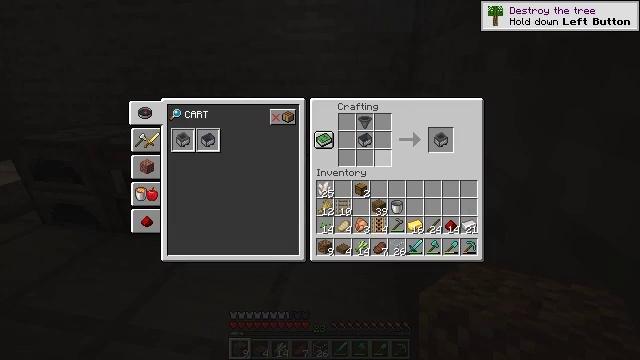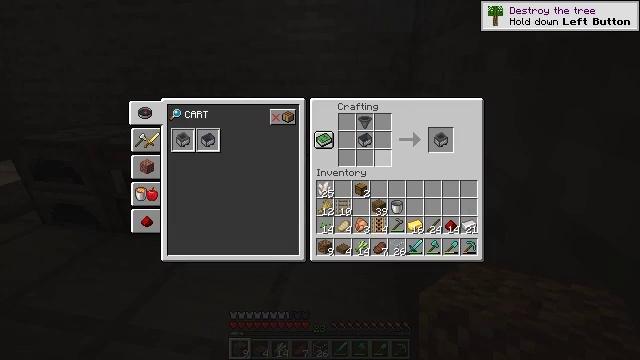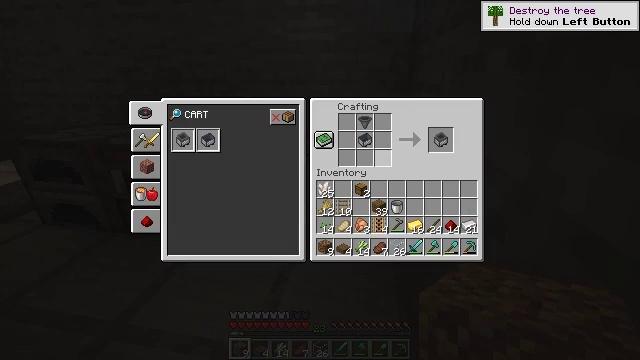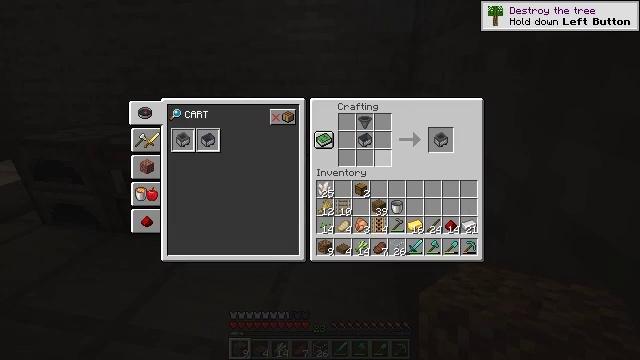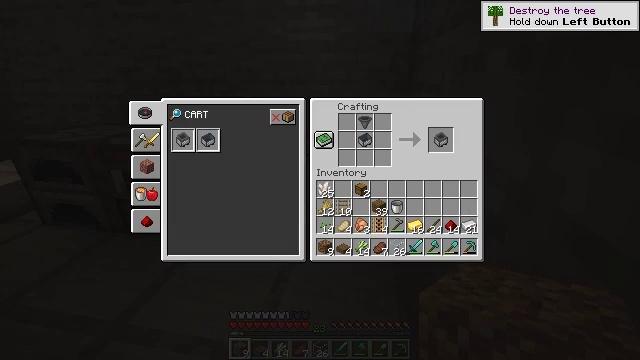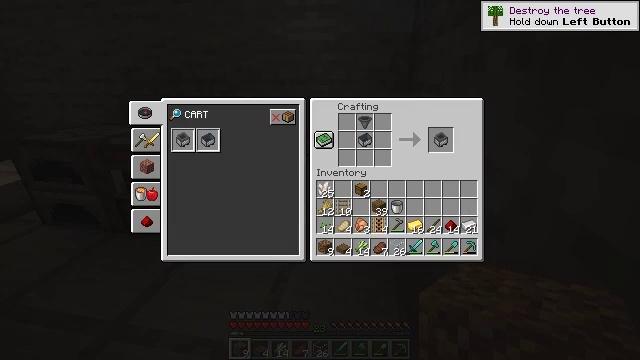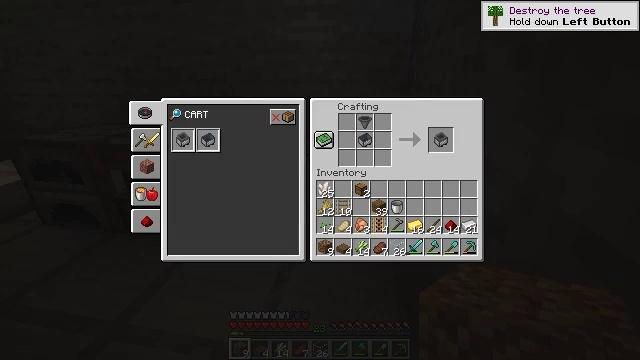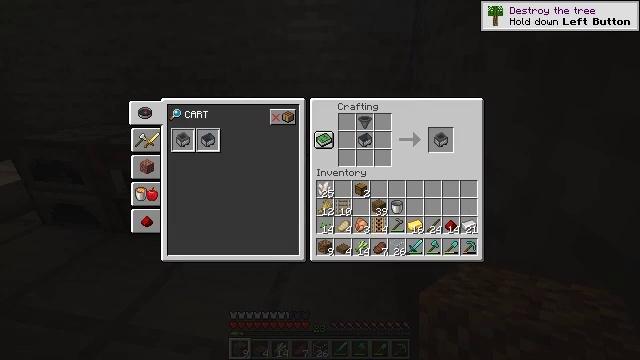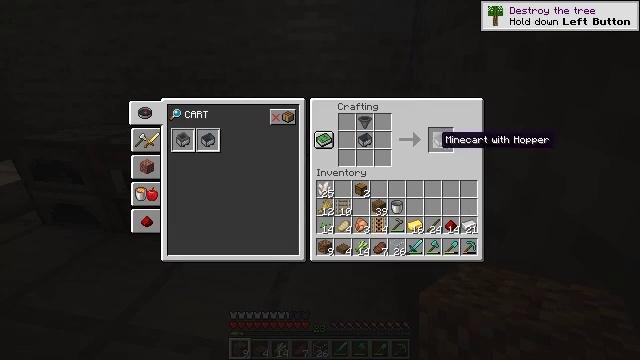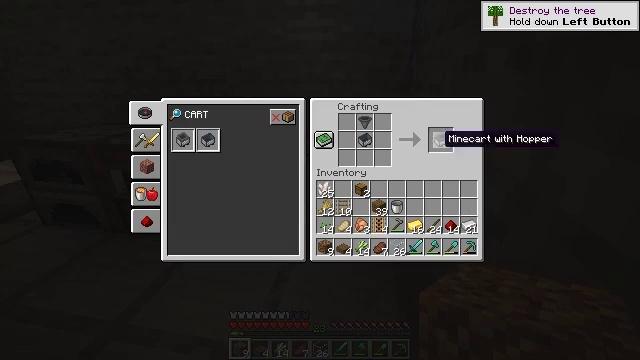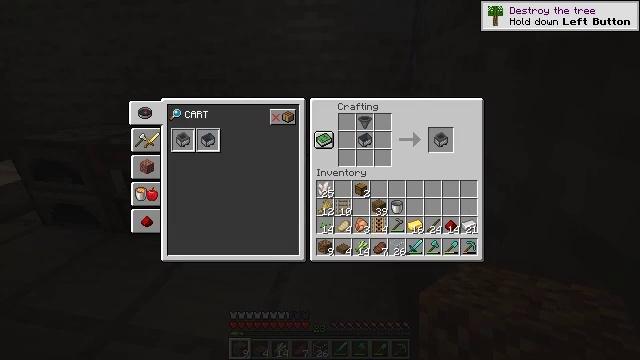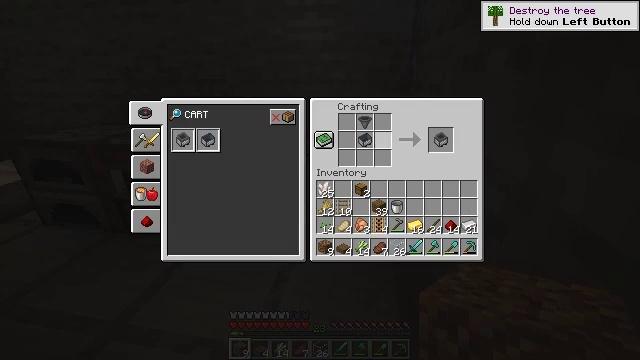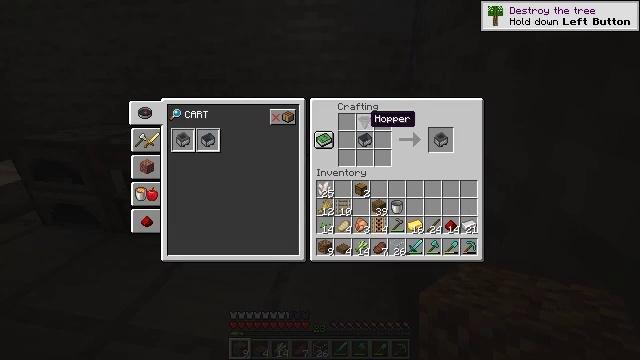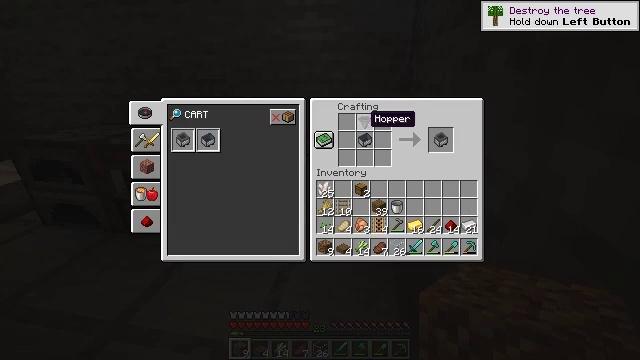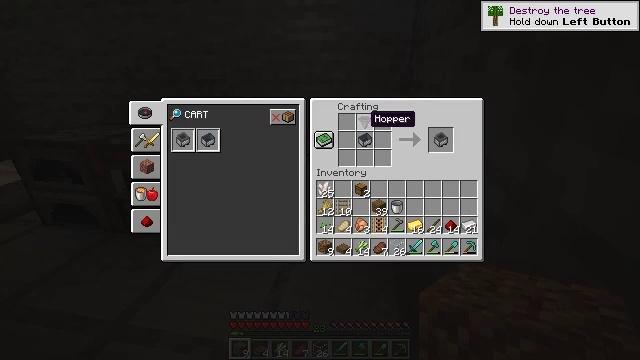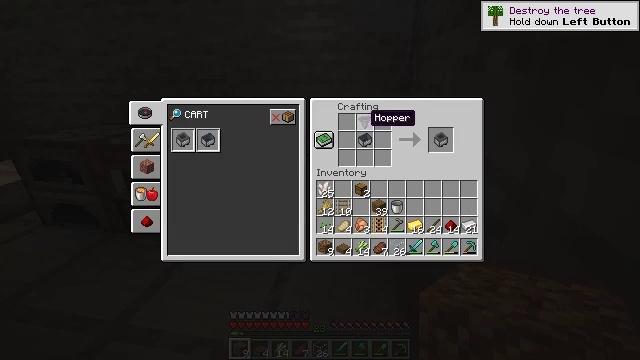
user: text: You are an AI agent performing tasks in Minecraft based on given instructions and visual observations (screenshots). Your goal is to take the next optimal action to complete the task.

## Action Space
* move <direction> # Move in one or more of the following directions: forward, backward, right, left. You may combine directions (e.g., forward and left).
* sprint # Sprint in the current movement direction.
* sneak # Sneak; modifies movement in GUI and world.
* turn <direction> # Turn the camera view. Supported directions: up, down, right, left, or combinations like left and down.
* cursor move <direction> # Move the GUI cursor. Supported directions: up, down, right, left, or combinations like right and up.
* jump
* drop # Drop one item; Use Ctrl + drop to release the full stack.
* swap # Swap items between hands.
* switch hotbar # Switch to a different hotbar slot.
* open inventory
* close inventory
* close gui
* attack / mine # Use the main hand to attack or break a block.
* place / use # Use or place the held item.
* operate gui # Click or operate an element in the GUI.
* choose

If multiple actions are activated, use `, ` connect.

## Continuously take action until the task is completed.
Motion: motion action
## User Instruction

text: Create the hopper minecart in the crafting table.
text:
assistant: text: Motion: no_op
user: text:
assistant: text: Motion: no_op
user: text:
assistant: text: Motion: no_op
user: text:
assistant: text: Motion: turn right
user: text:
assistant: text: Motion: turn right
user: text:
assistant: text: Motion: no_op
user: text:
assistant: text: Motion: sneak
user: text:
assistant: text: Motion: sneak
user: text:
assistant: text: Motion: sneak
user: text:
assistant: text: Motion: sneak
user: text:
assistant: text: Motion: sneak, turn left and up
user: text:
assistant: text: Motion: sneak, turn left
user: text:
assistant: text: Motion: sneak
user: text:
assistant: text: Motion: sneak
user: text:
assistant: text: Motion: sneak
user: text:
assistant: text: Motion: sneak
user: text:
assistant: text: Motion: sneak
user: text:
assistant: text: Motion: sneak
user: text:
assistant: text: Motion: sneak, attack / mine
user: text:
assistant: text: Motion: sneak, attack / mine
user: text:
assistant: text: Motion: sneak
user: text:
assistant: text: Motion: sneak
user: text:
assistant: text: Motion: sneak
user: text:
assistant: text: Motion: sneak, turn right
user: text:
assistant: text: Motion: sneak, turn right and down
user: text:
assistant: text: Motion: sneak, turn right and down
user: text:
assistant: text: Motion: sneak
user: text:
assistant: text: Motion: sneak
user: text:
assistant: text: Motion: sneak
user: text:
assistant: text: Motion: sneak